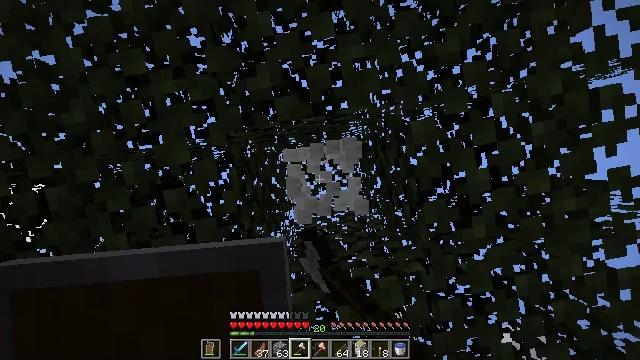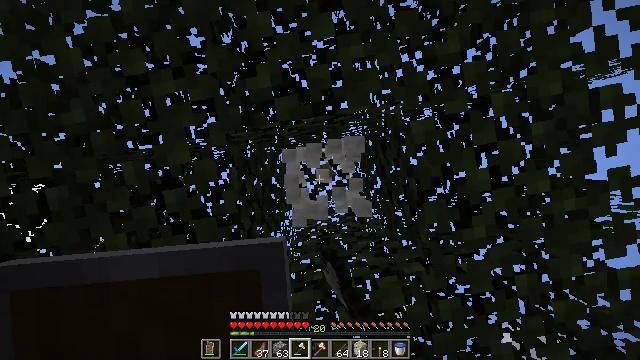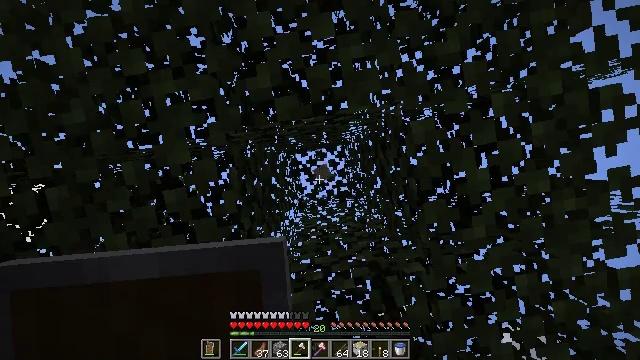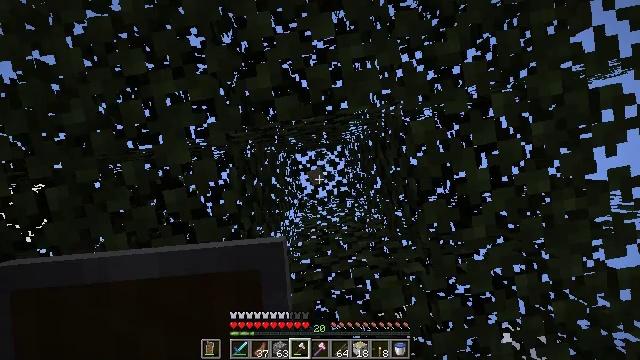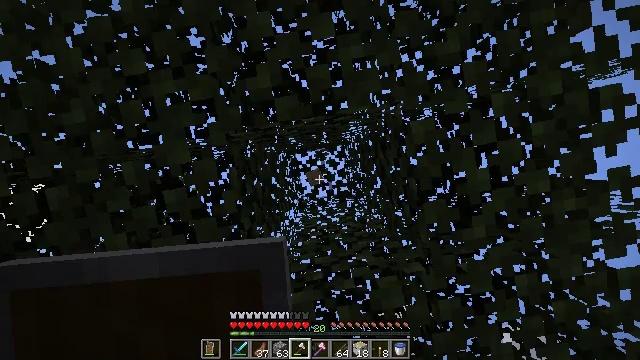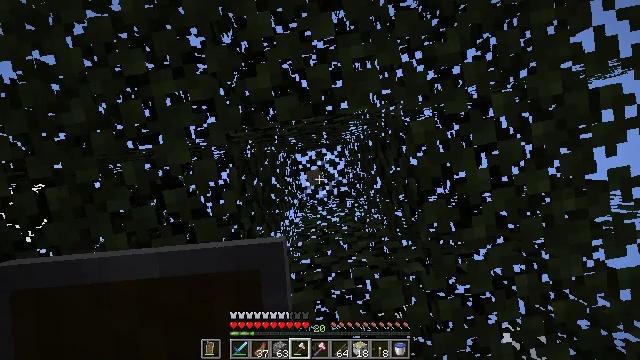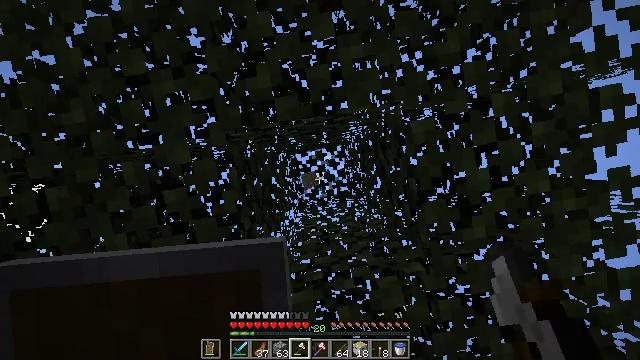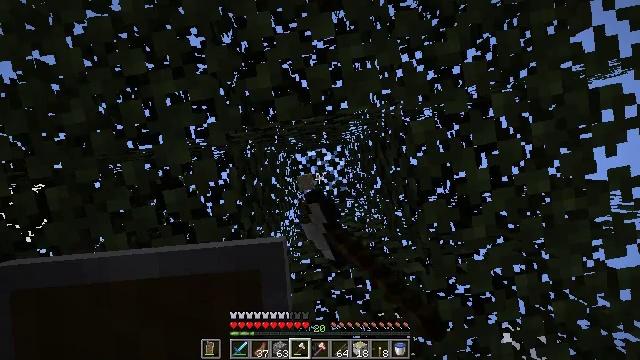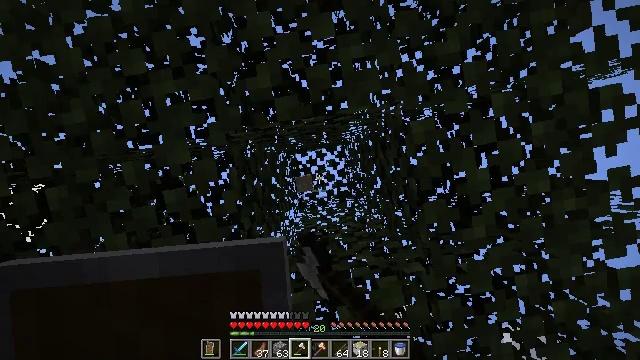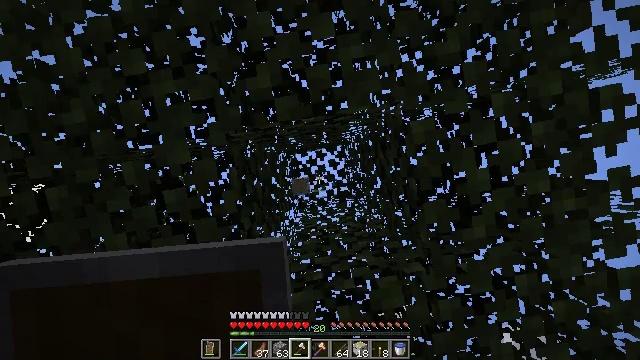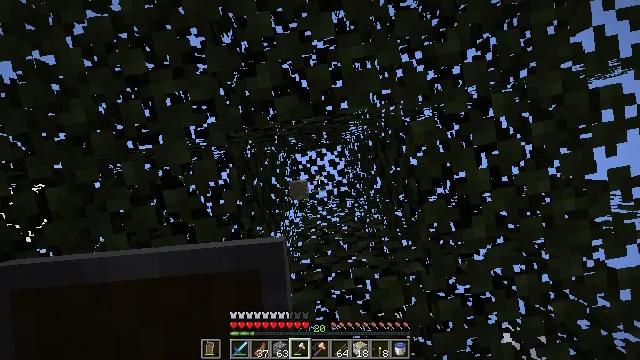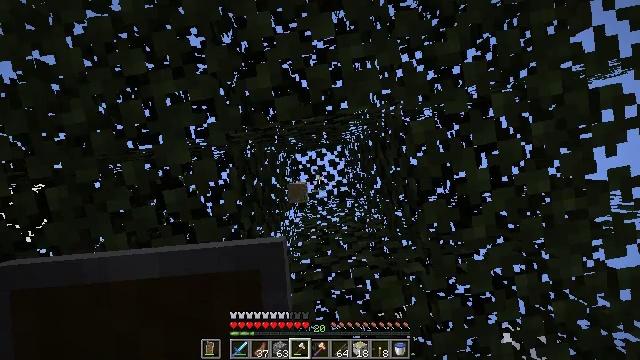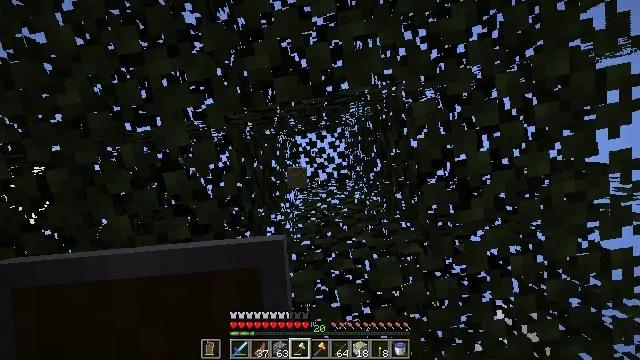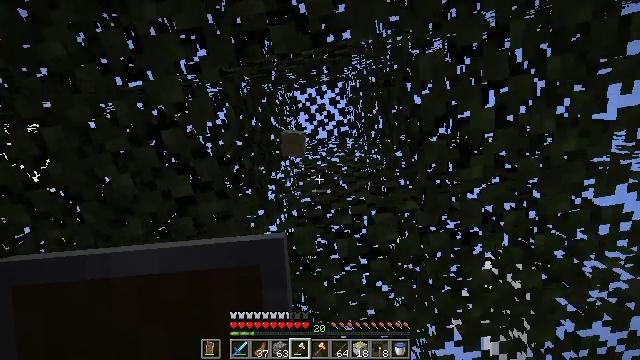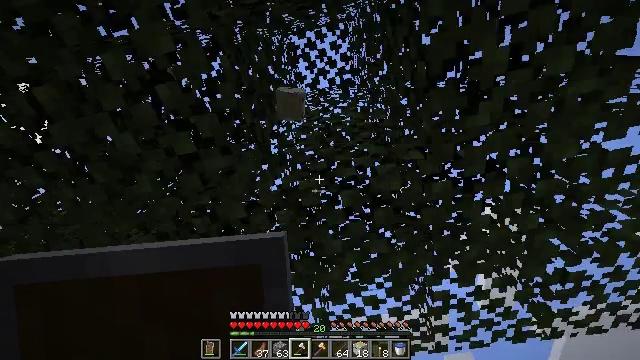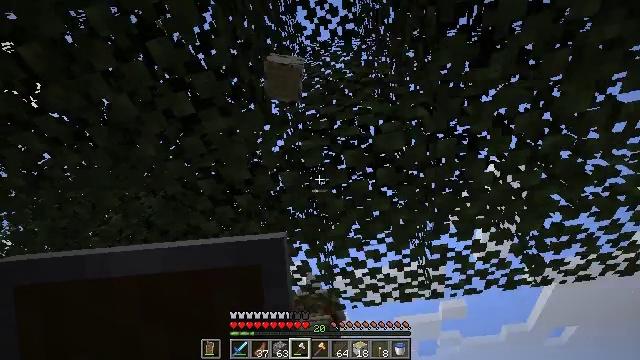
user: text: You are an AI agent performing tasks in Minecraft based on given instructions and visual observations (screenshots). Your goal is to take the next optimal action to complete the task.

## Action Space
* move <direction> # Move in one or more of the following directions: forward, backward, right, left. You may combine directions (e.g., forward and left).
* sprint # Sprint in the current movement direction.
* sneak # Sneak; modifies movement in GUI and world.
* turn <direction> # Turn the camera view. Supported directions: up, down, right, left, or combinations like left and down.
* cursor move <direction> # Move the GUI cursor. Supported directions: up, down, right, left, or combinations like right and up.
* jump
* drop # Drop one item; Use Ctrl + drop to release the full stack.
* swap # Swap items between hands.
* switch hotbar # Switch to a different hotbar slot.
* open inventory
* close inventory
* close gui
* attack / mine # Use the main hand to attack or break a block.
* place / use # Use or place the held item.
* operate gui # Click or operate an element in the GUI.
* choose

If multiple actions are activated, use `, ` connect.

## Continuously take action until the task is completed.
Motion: motion action
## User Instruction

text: Chop down the birch log.
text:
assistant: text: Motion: attack / mine
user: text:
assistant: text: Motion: attack / mine
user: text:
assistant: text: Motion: attack / mine
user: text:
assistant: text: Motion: attack / mine
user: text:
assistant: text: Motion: attack / mine
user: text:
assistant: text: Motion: attack / mine
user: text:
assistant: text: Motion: attack / mine
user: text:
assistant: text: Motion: no_op
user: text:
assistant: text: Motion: no_op
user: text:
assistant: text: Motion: no_op
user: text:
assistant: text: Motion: no_op
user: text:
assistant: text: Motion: turn down
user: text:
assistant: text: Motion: turn down
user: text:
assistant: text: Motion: turn left and down
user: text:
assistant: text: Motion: turn left and down
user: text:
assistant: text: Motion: turn left and down
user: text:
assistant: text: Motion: turn down
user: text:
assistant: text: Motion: turn down
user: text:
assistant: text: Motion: turn down
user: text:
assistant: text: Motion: turn right and down
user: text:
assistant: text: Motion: turn right and down
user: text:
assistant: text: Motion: turn left and down
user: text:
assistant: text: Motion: turn left and down
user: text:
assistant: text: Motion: turn left and down
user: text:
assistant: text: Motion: turn left and down
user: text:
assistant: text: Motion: turn left and down
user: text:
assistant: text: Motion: turn left and down
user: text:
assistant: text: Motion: turn left
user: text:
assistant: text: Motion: turn left
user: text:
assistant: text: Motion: turn left and up